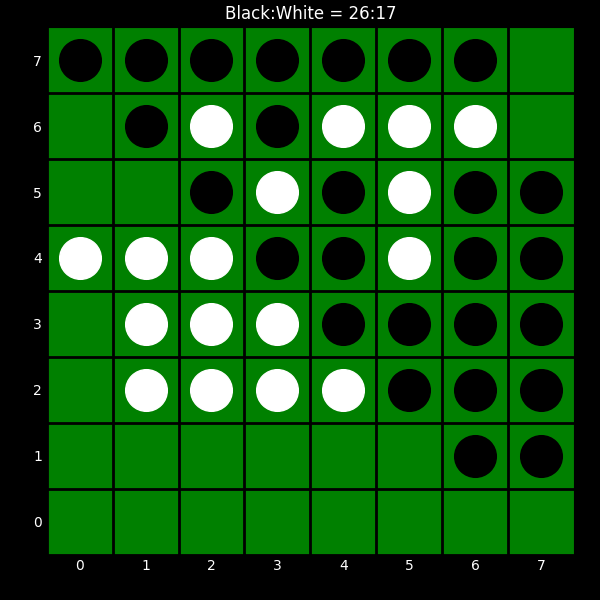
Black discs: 26
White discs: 17